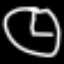
Label: clock